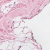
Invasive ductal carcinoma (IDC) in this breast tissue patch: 0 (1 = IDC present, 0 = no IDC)